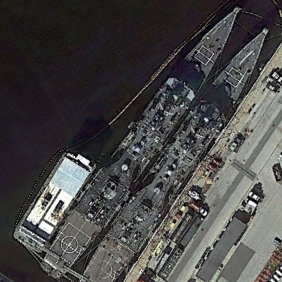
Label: cruiser